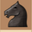
Piece: bN